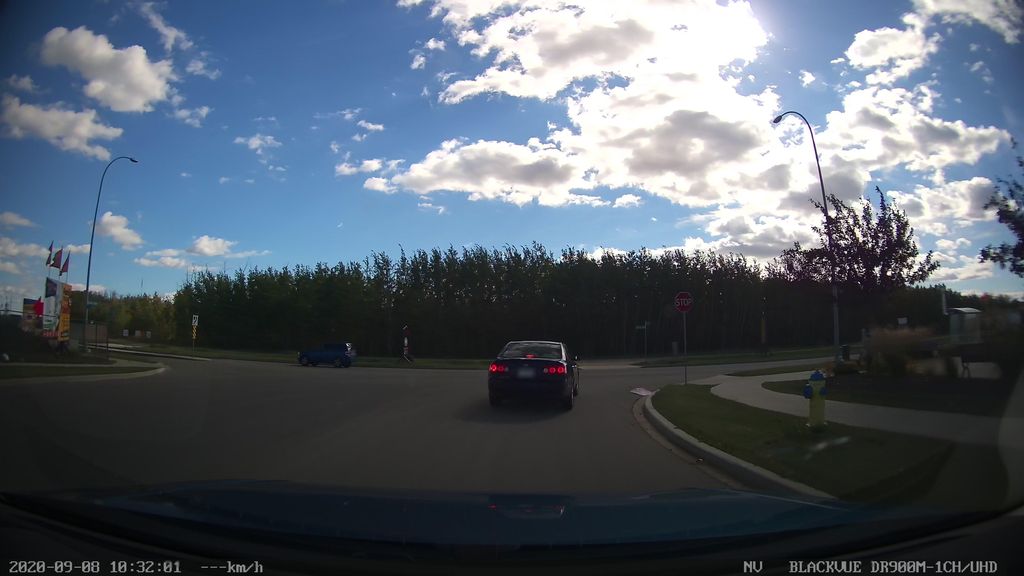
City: edmonton